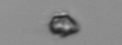
Label: Heterocapsa_rotundata